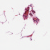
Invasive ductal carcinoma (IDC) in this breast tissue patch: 0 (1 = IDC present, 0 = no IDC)